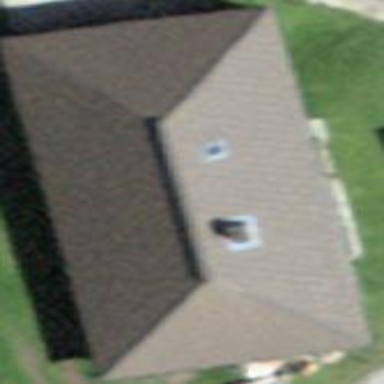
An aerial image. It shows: Building with hipped roof.